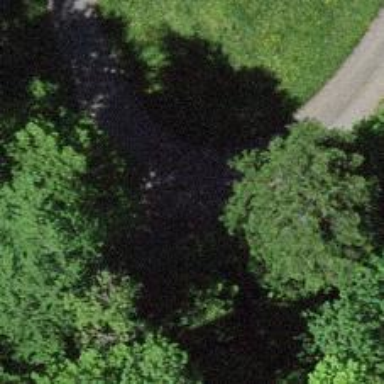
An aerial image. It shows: Paved service road.